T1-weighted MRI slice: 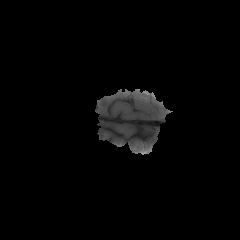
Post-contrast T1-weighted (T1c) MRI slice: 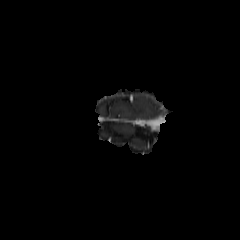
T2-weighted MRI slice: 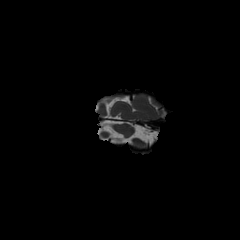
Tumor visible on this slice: no